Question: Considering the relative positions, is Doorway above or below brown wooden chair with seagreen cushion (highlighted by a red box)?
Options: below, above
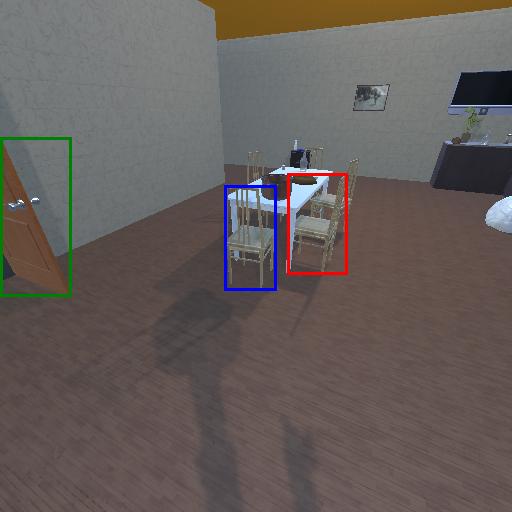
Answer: below